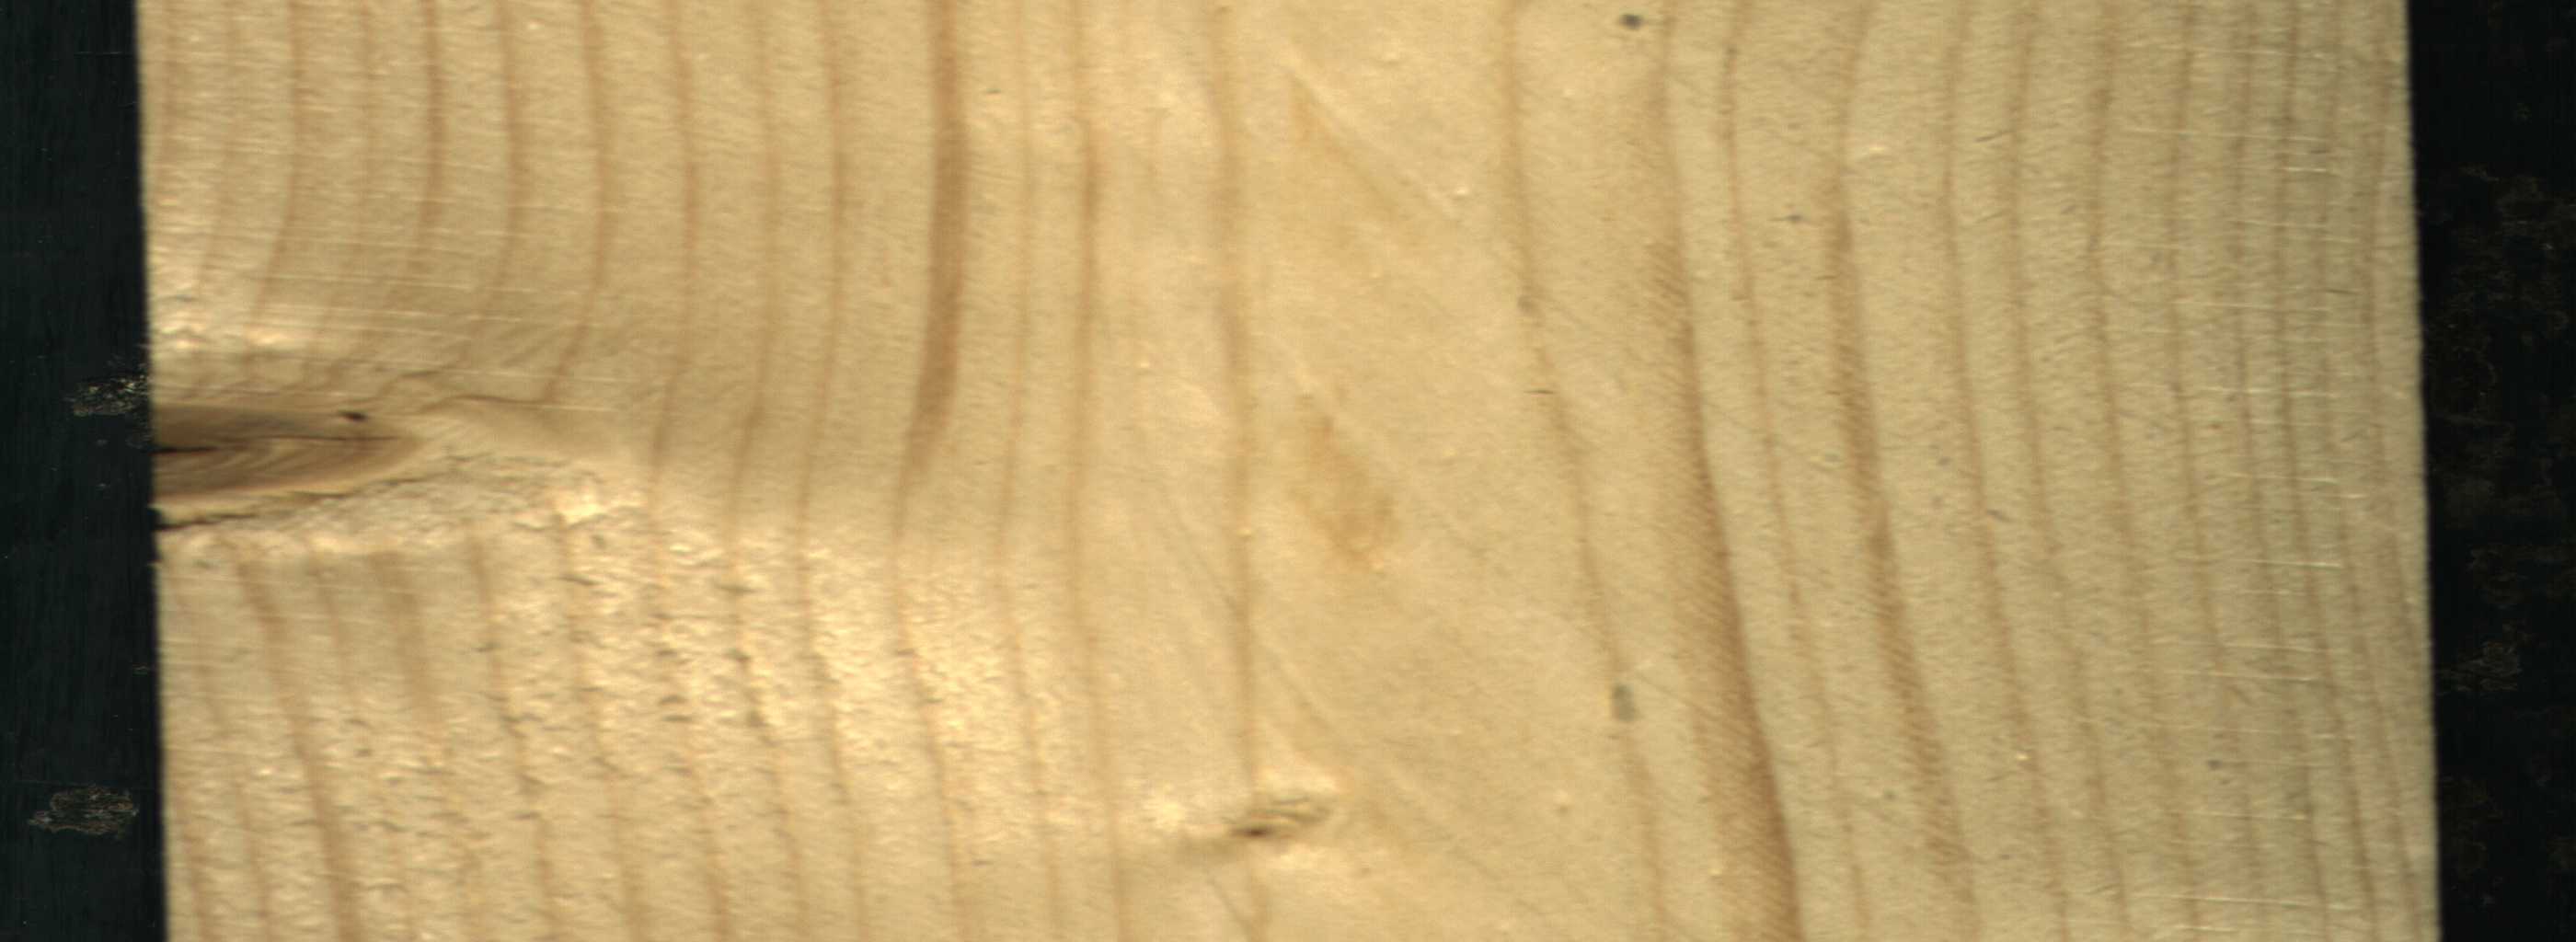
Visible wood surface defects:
knot_with_crack
Live_Knot